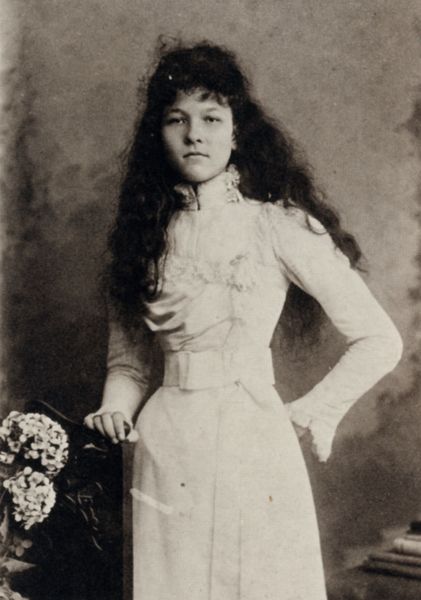
Titel: Miss Cricheon
Künstler: Raja Lala Deen Dayal
Schlagwörter: dunkel, hand, weiß, mädchen, blume, blumen, braun, brust, damen, frau, frisur, grau, haar, handschuhe, kleid, mund, nase, raum, schwarz, stuhl, tisch, blick, blüten, dame, gürtel, mode, rock, schleife, jung, wand, arm, arme, augen, bluse, gesicht, kragen, lang, spitze, stehen, ärmel, bildnis, hände, portrait, porträt, gewand, haare, pose, stehend, kind, frontal, locken, poträt, traurig, vase, mähne, schärpe, taille, wellen, bücher, ecke, russland, braut, steif, tapete, ernst, schmal, stuhllehne, atelier, rüschen, aufstützen, halsschmuck, knöpfe, kniestück, selbstporträt, dünn, foto, fotografie, photographie, schnalle, schwarze haare, eng, offen, buch, steht, schwarz weiss, mundwinkel, stehkragen, fräulein, mürrisch, photo, frontalansicht, eck, hüfte, frauenportrait, aufgestützt, dunkle haare, korsett, hortensie, hortensien, fotographie, stärke, studio, fotostudio, länge, kult, collier, fra, weißes kleid, lächel, langes kleid, ungeschminkt, poträit, stützt, offene haare, s, fnger, frau kleid, schwarze locken, schwarzeh haare